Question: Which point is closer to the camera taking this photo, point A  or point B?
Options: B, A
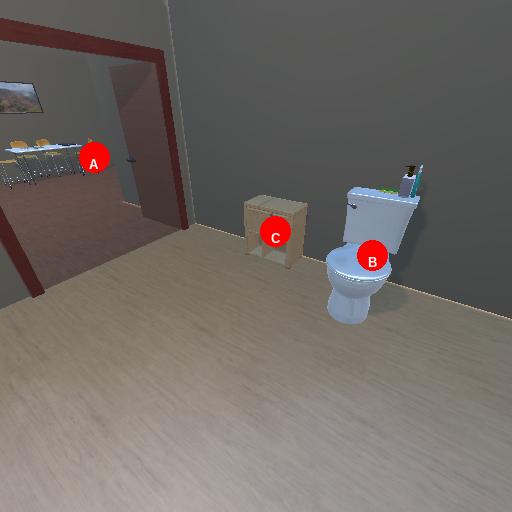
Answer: B